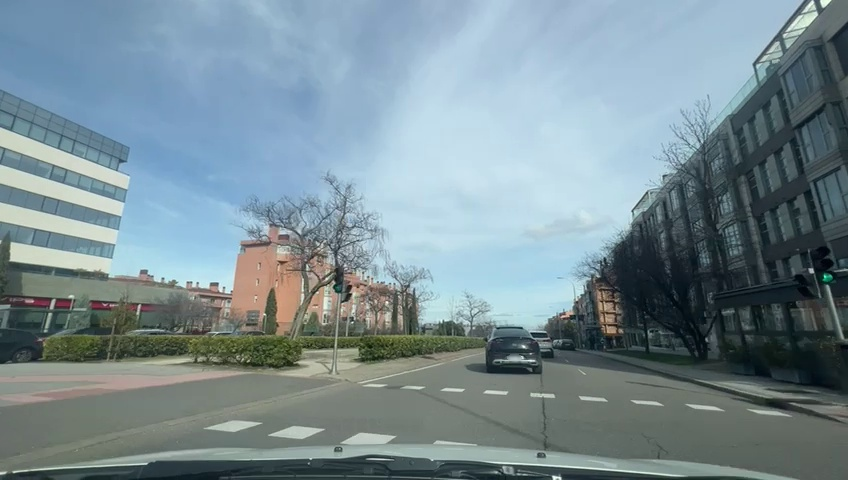
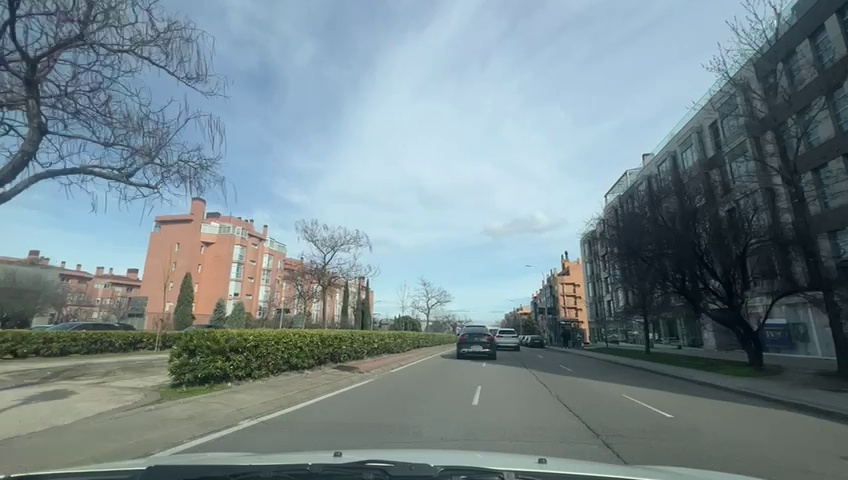
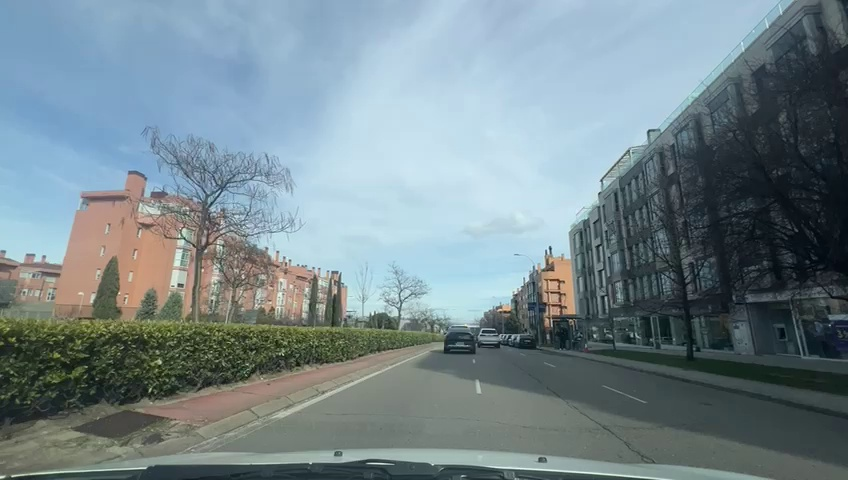
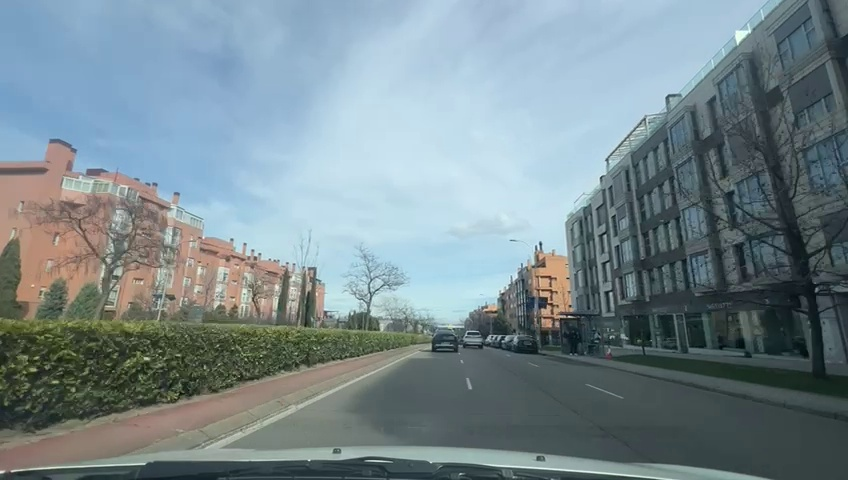
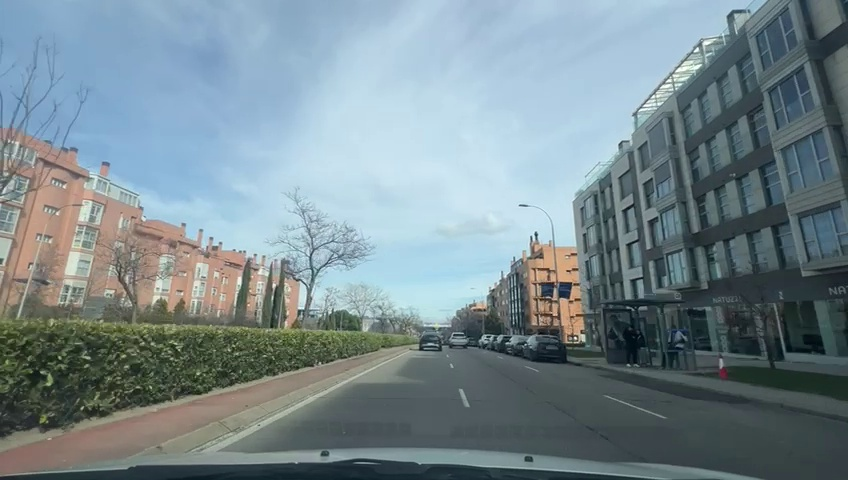
Situation: Crossing object
Question: Is there any discontinuity in the ego lane ahead?
Answer: No
Reasoning: In the sequence ego is driving in the middle lane of a  three lane road and there is a black car going faster than ego that moves from the middle lane to the left lane ahead of the ego vehicle. During the sequence, the ego vehicle is also doing a lane change to the left lane.

Situation: Crossing object
Question: Is any vehicle or pedestrian crossing the path of the ego vehicle from a different direction?
Answer: No
Reasoning: There are two other vehicles in front of the ego vehicle driving in the same direction as the ego vehicle.

Situation: Crossing object
Question: Is there a vehicle ahead in the ego lane traveling in the same direction as the ego vehicle?
Answer: Yes
Reasoning: There are two other vehicles in front of the ego vehicle driving in the same direction as the ego vehicle. The black car is doing a lane change from the middle lane to the left lane of a three lane road while the white car ahead is always driving in the middle lane

Situation: Crossing object
Question: Is there any crossing object in the ego lane ahead?
Answer: No
Reasoning: The two other vehicles are driving in the same direction as the ego vehicle.